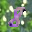
Label: 8